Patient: sex M, age 38
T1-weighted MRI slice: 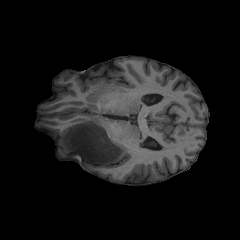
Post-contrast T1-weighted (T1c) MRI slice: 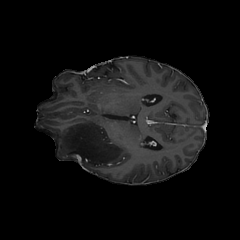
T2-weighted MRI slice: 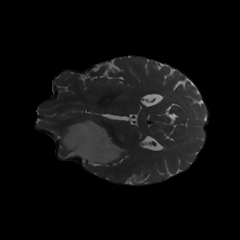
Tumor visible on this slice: yes
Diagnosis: Astrocytoma, IDH-mutant
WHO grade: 3